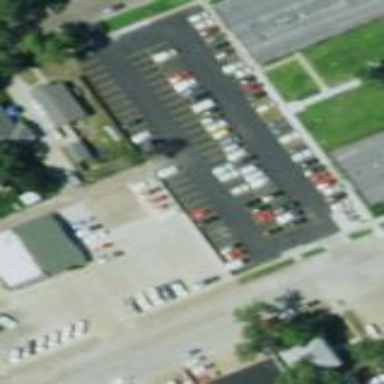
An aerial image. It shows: Parking area.